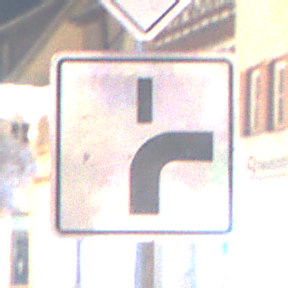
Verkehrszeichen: VerlaufVorfahrtsstrasse8
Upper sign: Vorfahrtsstrasse
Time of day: Night
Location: Outdoor (Urban)
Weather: Overcast
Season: Winter
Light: Artificial